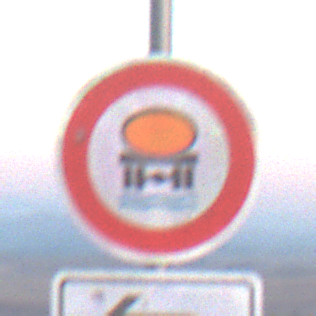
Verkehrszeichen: VerbotFahrzeugeWassergefaehrdenderLadung
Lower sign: RichtungsangabeDurchPfeile2
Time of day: SunriseSunset
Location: Outdoor (Nature)
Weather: Clear
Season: NotSpecified
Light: Natural